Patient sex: M
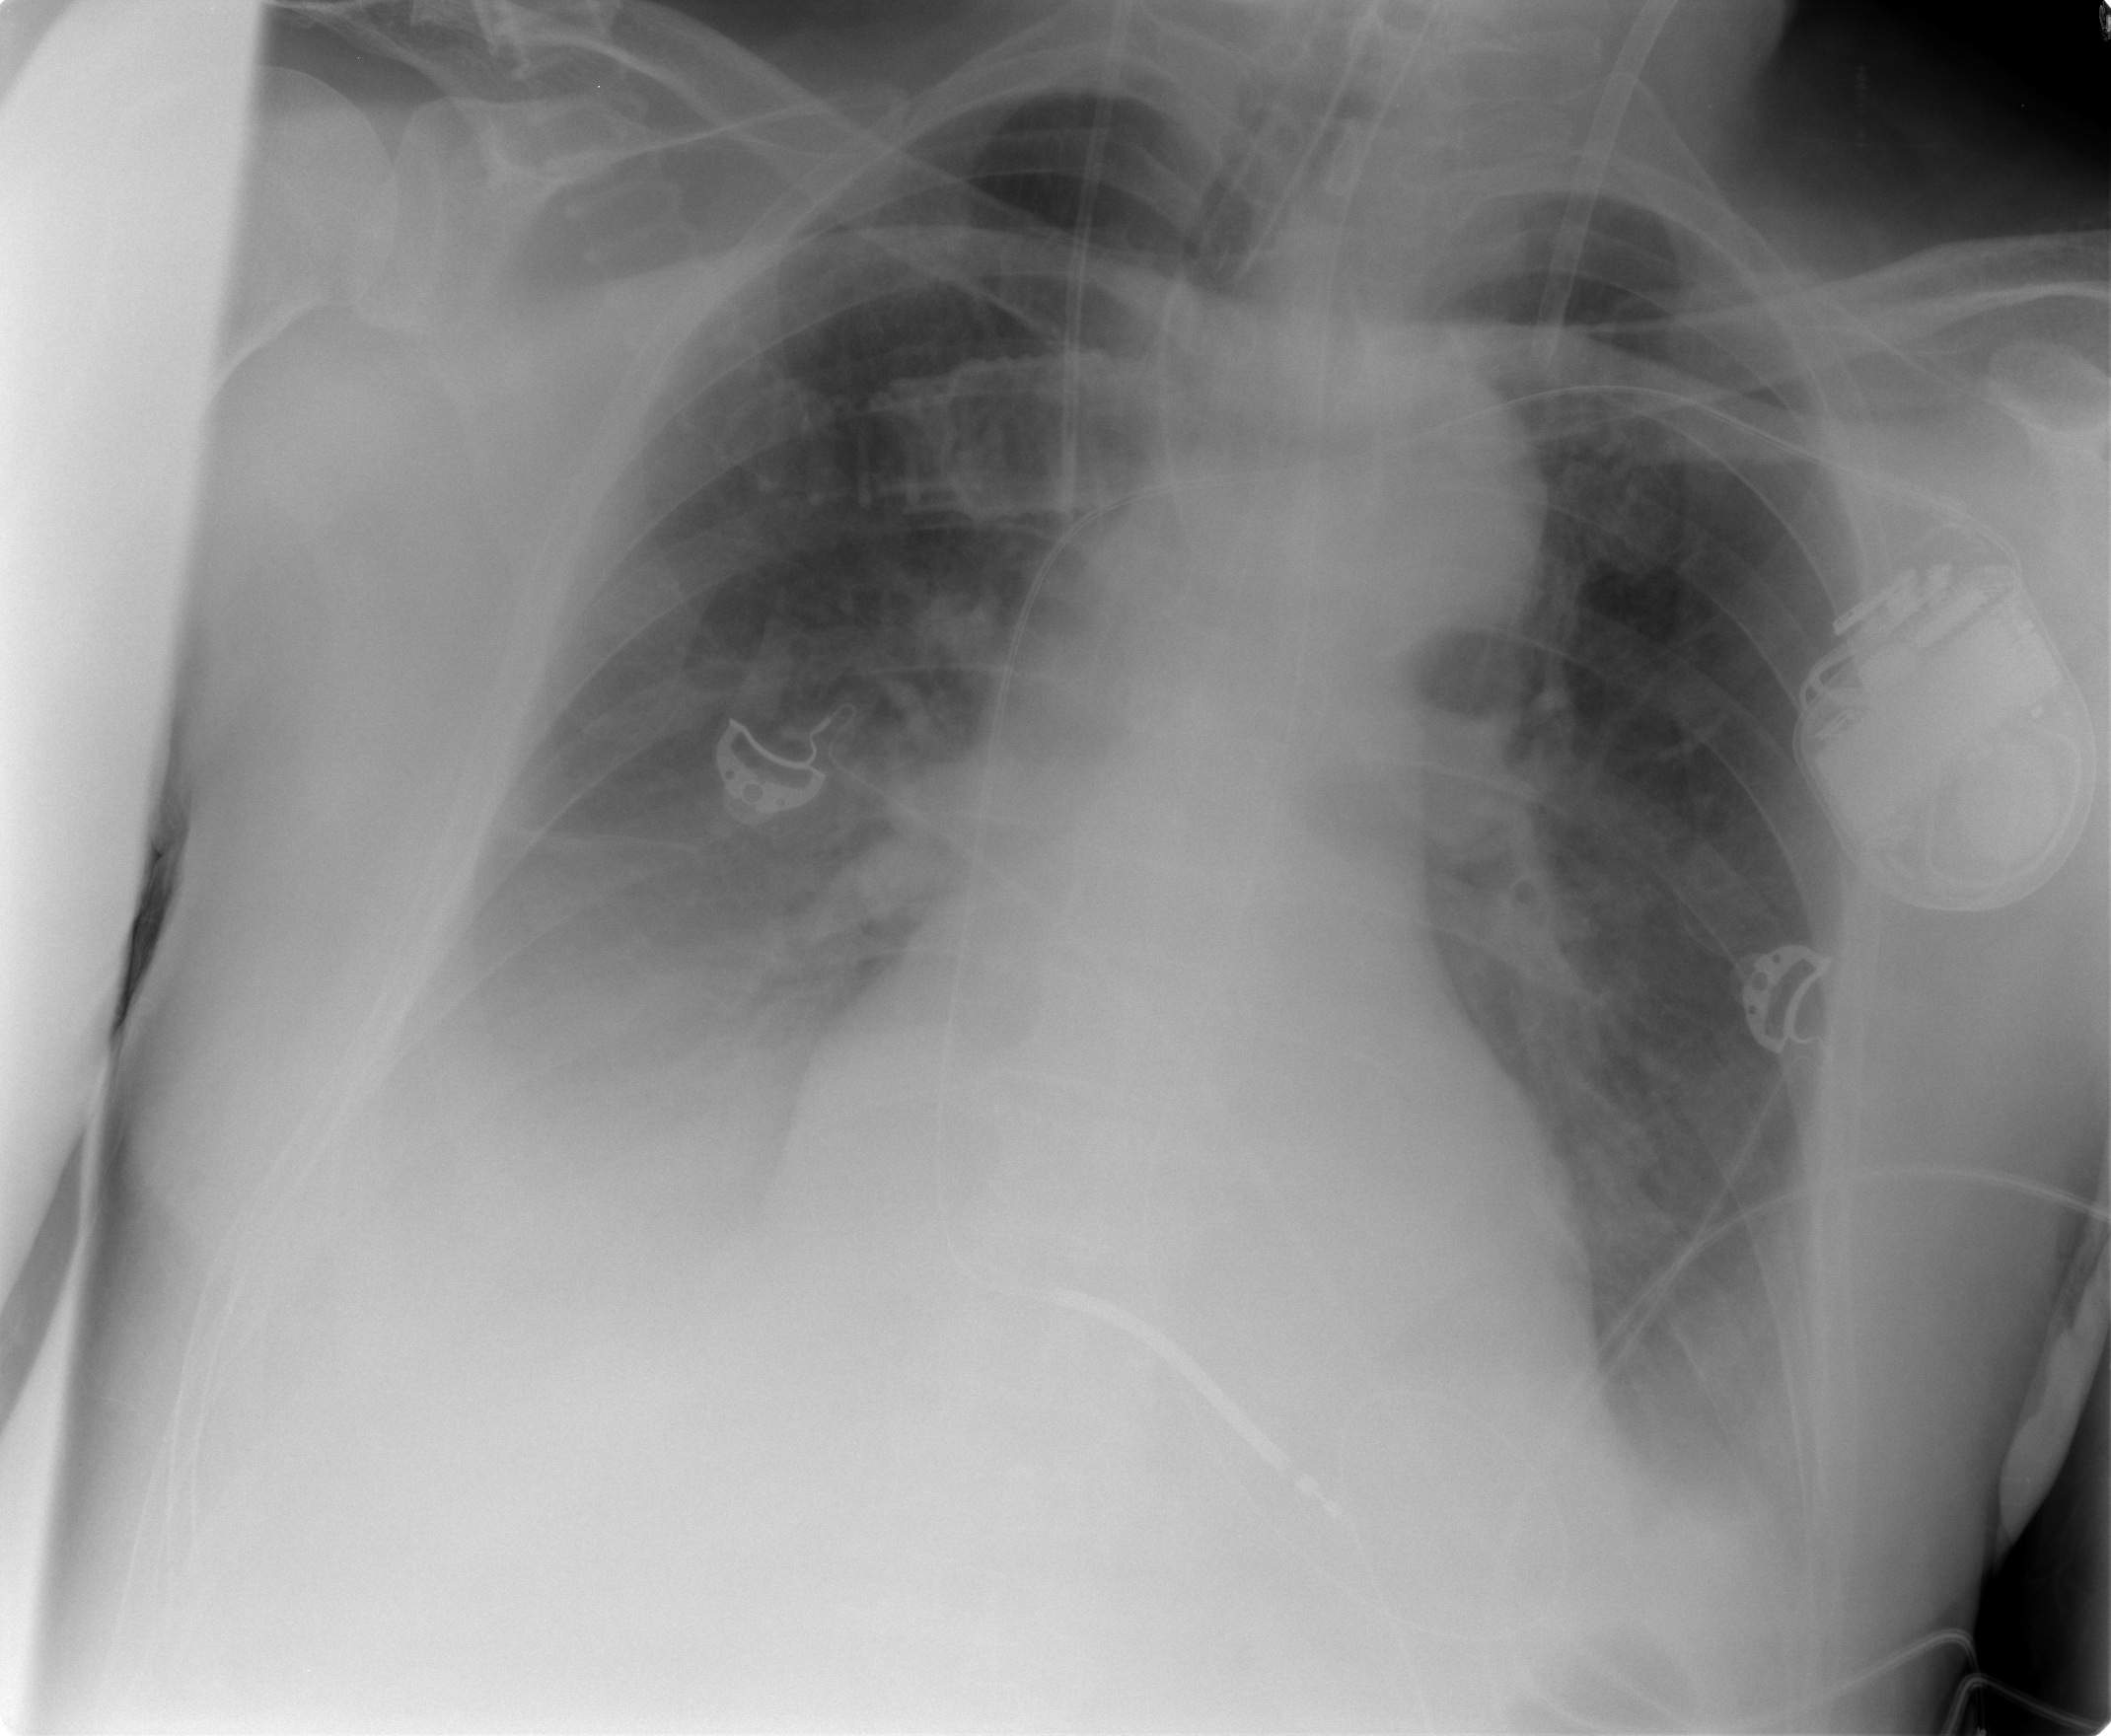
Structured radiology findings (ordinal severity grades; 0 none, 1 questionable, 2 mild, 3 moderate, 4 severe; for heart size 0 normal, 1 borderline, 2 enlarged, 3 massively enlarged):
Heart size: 0
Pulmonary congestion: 2
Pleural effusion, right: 3
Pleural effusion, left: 2
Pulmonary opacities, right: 0
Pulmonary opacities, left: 0
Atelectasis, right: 3
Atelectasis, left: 2